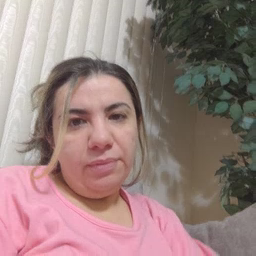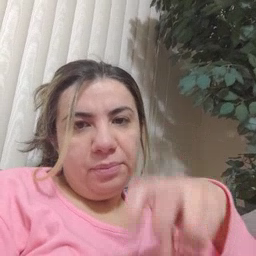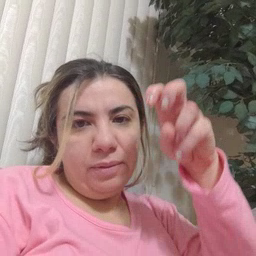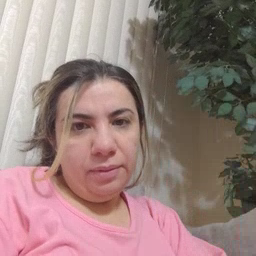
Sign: jump